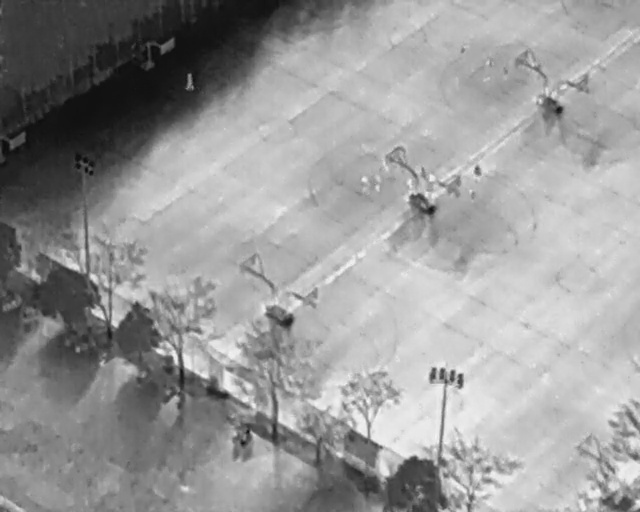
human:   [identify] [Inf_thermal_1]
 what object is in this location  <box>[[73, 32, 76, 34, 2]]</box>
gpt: <ref>1 medium person at the right</ref>